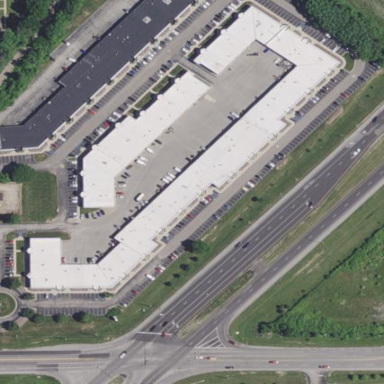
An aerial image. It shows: Flat-roofed commercial building.